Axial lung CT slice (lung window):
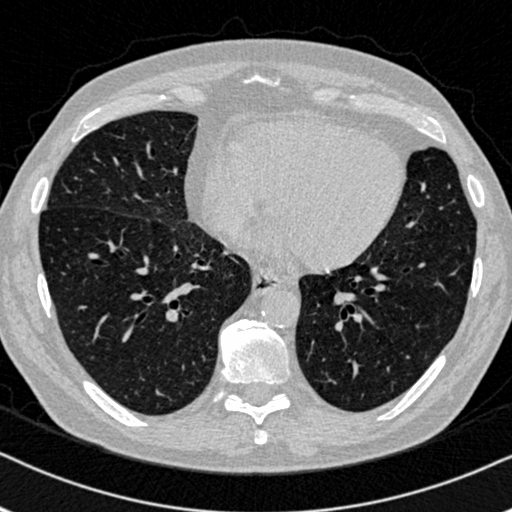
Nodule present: no